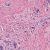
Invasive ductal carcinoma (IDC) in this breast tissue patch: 1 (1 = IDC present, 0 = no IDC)